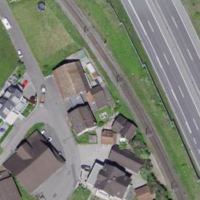
EUNIS habitat code: 57
Species observed at this site:
Passer domesticus